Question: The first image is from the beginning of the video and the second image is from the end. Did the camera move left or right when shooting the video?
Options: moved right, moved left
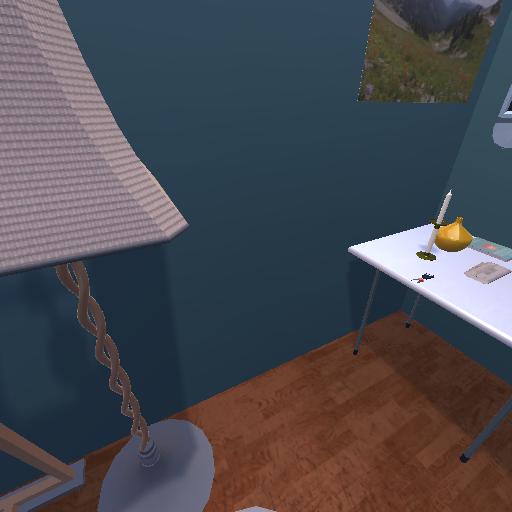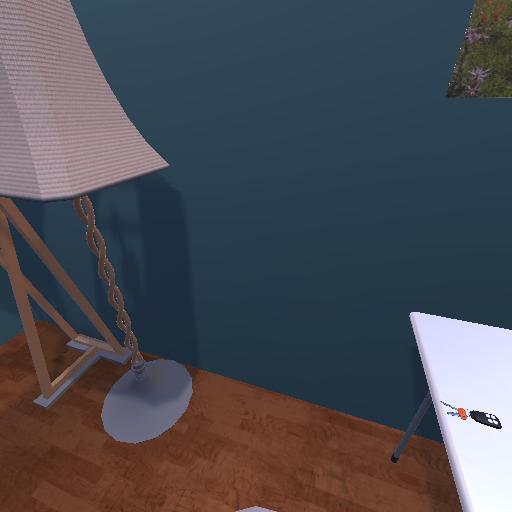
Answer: moved right